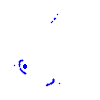
Particle: pion